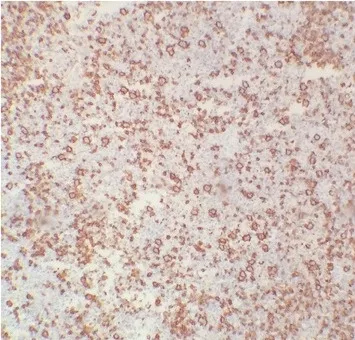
CD20 immunostain highlights large neoplastic B cells, x 400.
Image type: pathology (immunostaining)